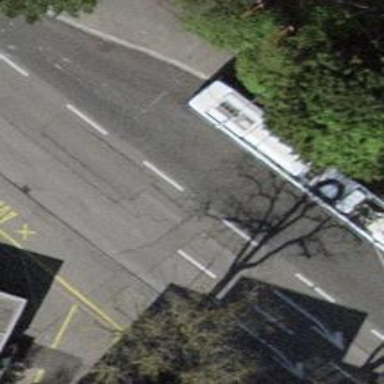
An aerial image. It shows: Tertiary road with asphalt surface and trolley wire in the forward direction.